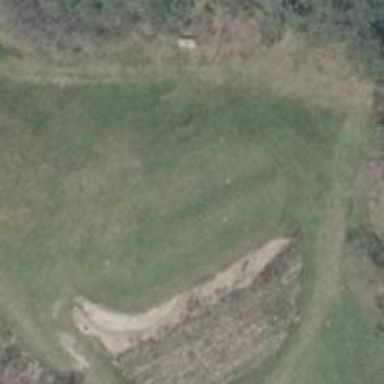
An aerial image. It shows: Golf tee.